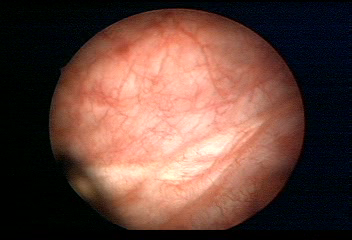
Modality: WLC
Class: Normal mucosa
Bladder cancer association: No